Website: macys
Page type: customer-info-address
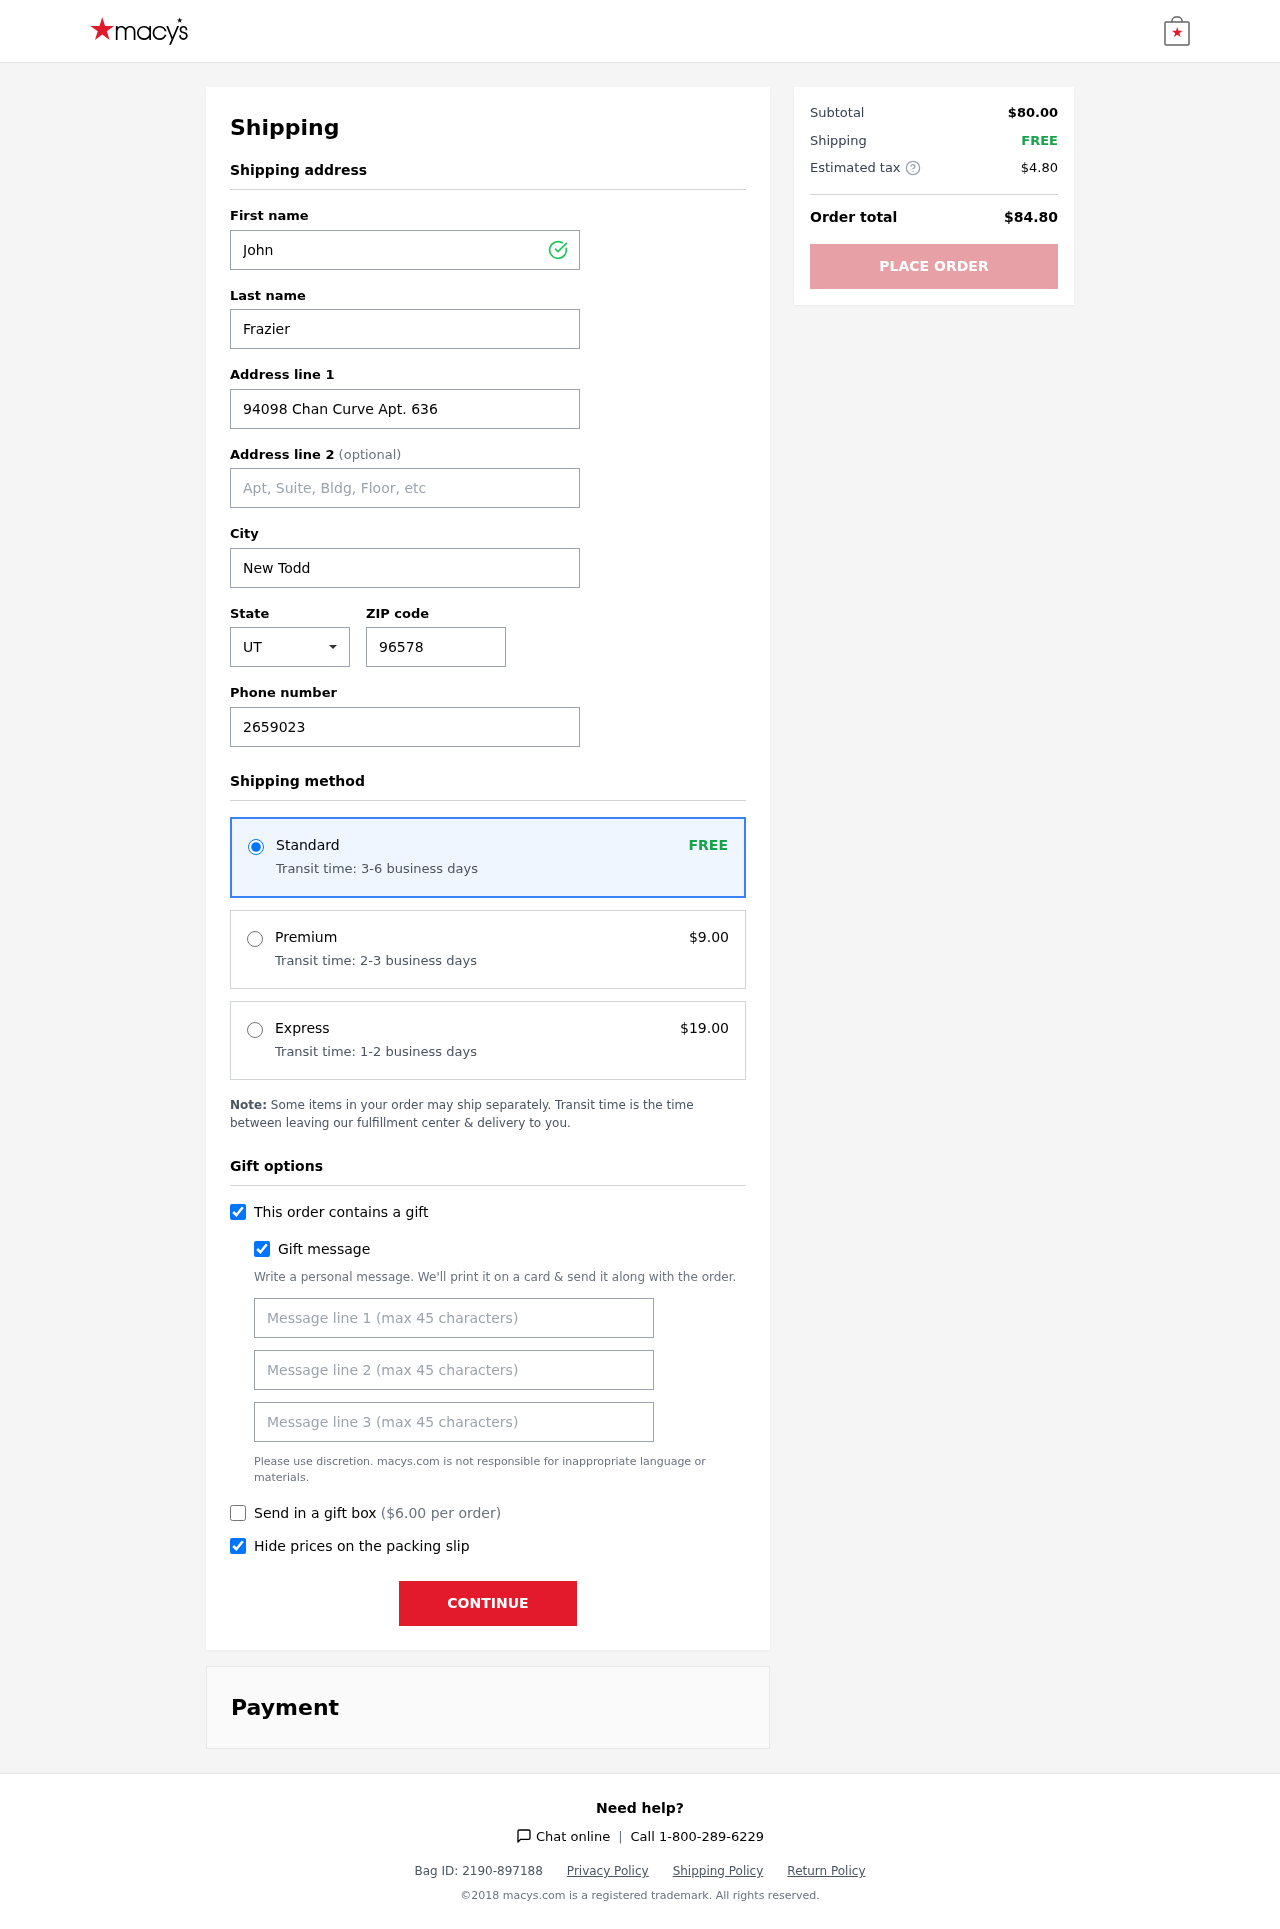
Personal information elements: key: PII_CITY
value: New Todd
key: PII_FIRSTNAME
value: John
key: PII_GIFT_MESSAGE
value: Hey Lisa, I know how much you love cozying up your space, so I thought this would add a perfect touch to your bedroom. Can’t wait to see how it brightens up your new place! Enjoy!  John
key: PII_LASTNAME
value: Frazier
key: PII_PHONE
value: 2659023408
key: PII_POSTCODE
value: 96578
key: PII_STATE_ABBR
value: UT
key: PII_STREET
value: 94098 Chan Curve Apt. 636
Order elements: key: ORDER_SHIPPING_STANDARD
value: FREE
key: ORDER_SHIPPING_STANDARD_TIME
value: Transit time: 3-6 business days
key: ORDER_SHIPPING_PREMIUM
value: $9.00
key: ORDER_SHIPPING_PREMIUM_TIME
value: Transit time: 2-3 business days
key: ORDER_SHIPPING_EXPRESS
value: $19.00
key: ORDER_SHIPPING_EXPRESS_TIME
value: Transit time: 1-2 business days
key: ORDER_GIFT_BOX_FEE
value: $6.00
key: ORDER_SUBTOTAL
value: $80.00
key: ORDER_SHIPPING_COST
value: FREE
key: ORDER_TAX
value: $4.80
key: ORDER_TOTAL
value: $84.80